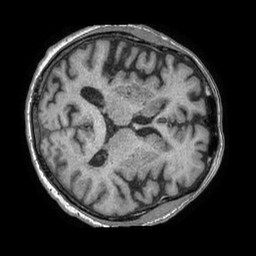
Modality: T1w
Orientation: axial
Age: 79
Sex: male
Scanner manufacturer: philips
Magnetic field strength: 1.5 T
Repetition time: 0.007884 s
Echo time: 0.003622 s